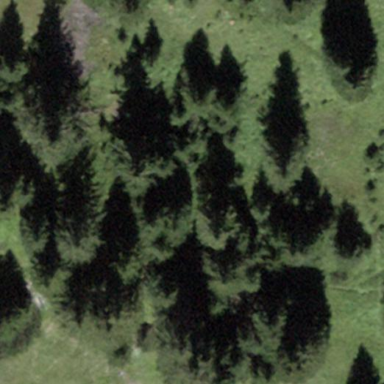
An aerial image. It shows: Forest with mix of leaf types.